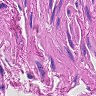
Metastatic tissue present: no